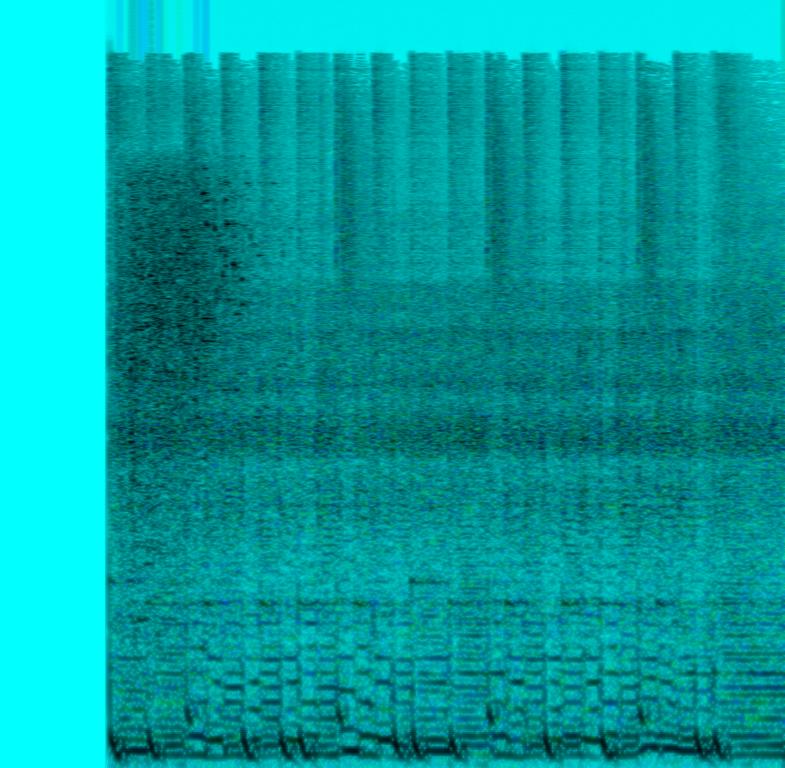
This audio contains digital drums with an open hi hat. A distorted e-guitar and an e-bass are both playing the same melody in the lower register. A synth pluck is playing a simple repeating rhythmic melody on top. You can hear the sound of glass breaking. This song may be playing at a live festival.